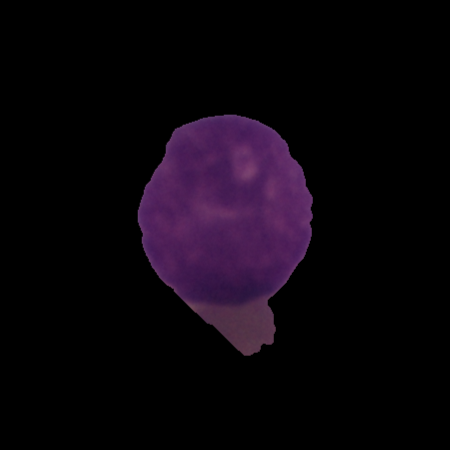
Label: cancer